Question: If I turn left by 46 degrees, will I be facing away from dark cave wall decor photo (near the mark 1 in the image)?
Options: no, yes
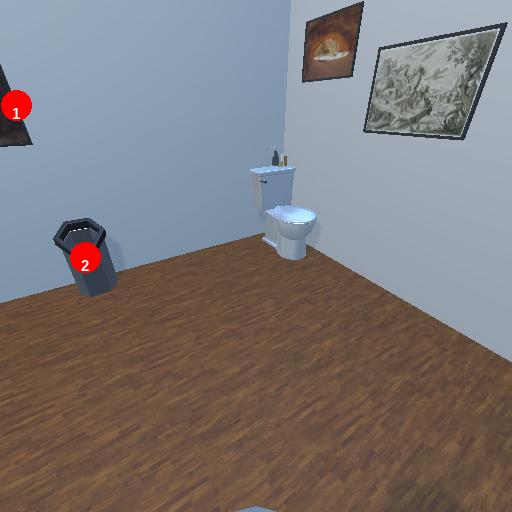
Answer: no